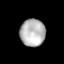
Tissue: lung
Cell type: Endothelial cells
Senescence score: 0.5708
Nuclear area (px): 671
Mean DAPI intensity: 182.465